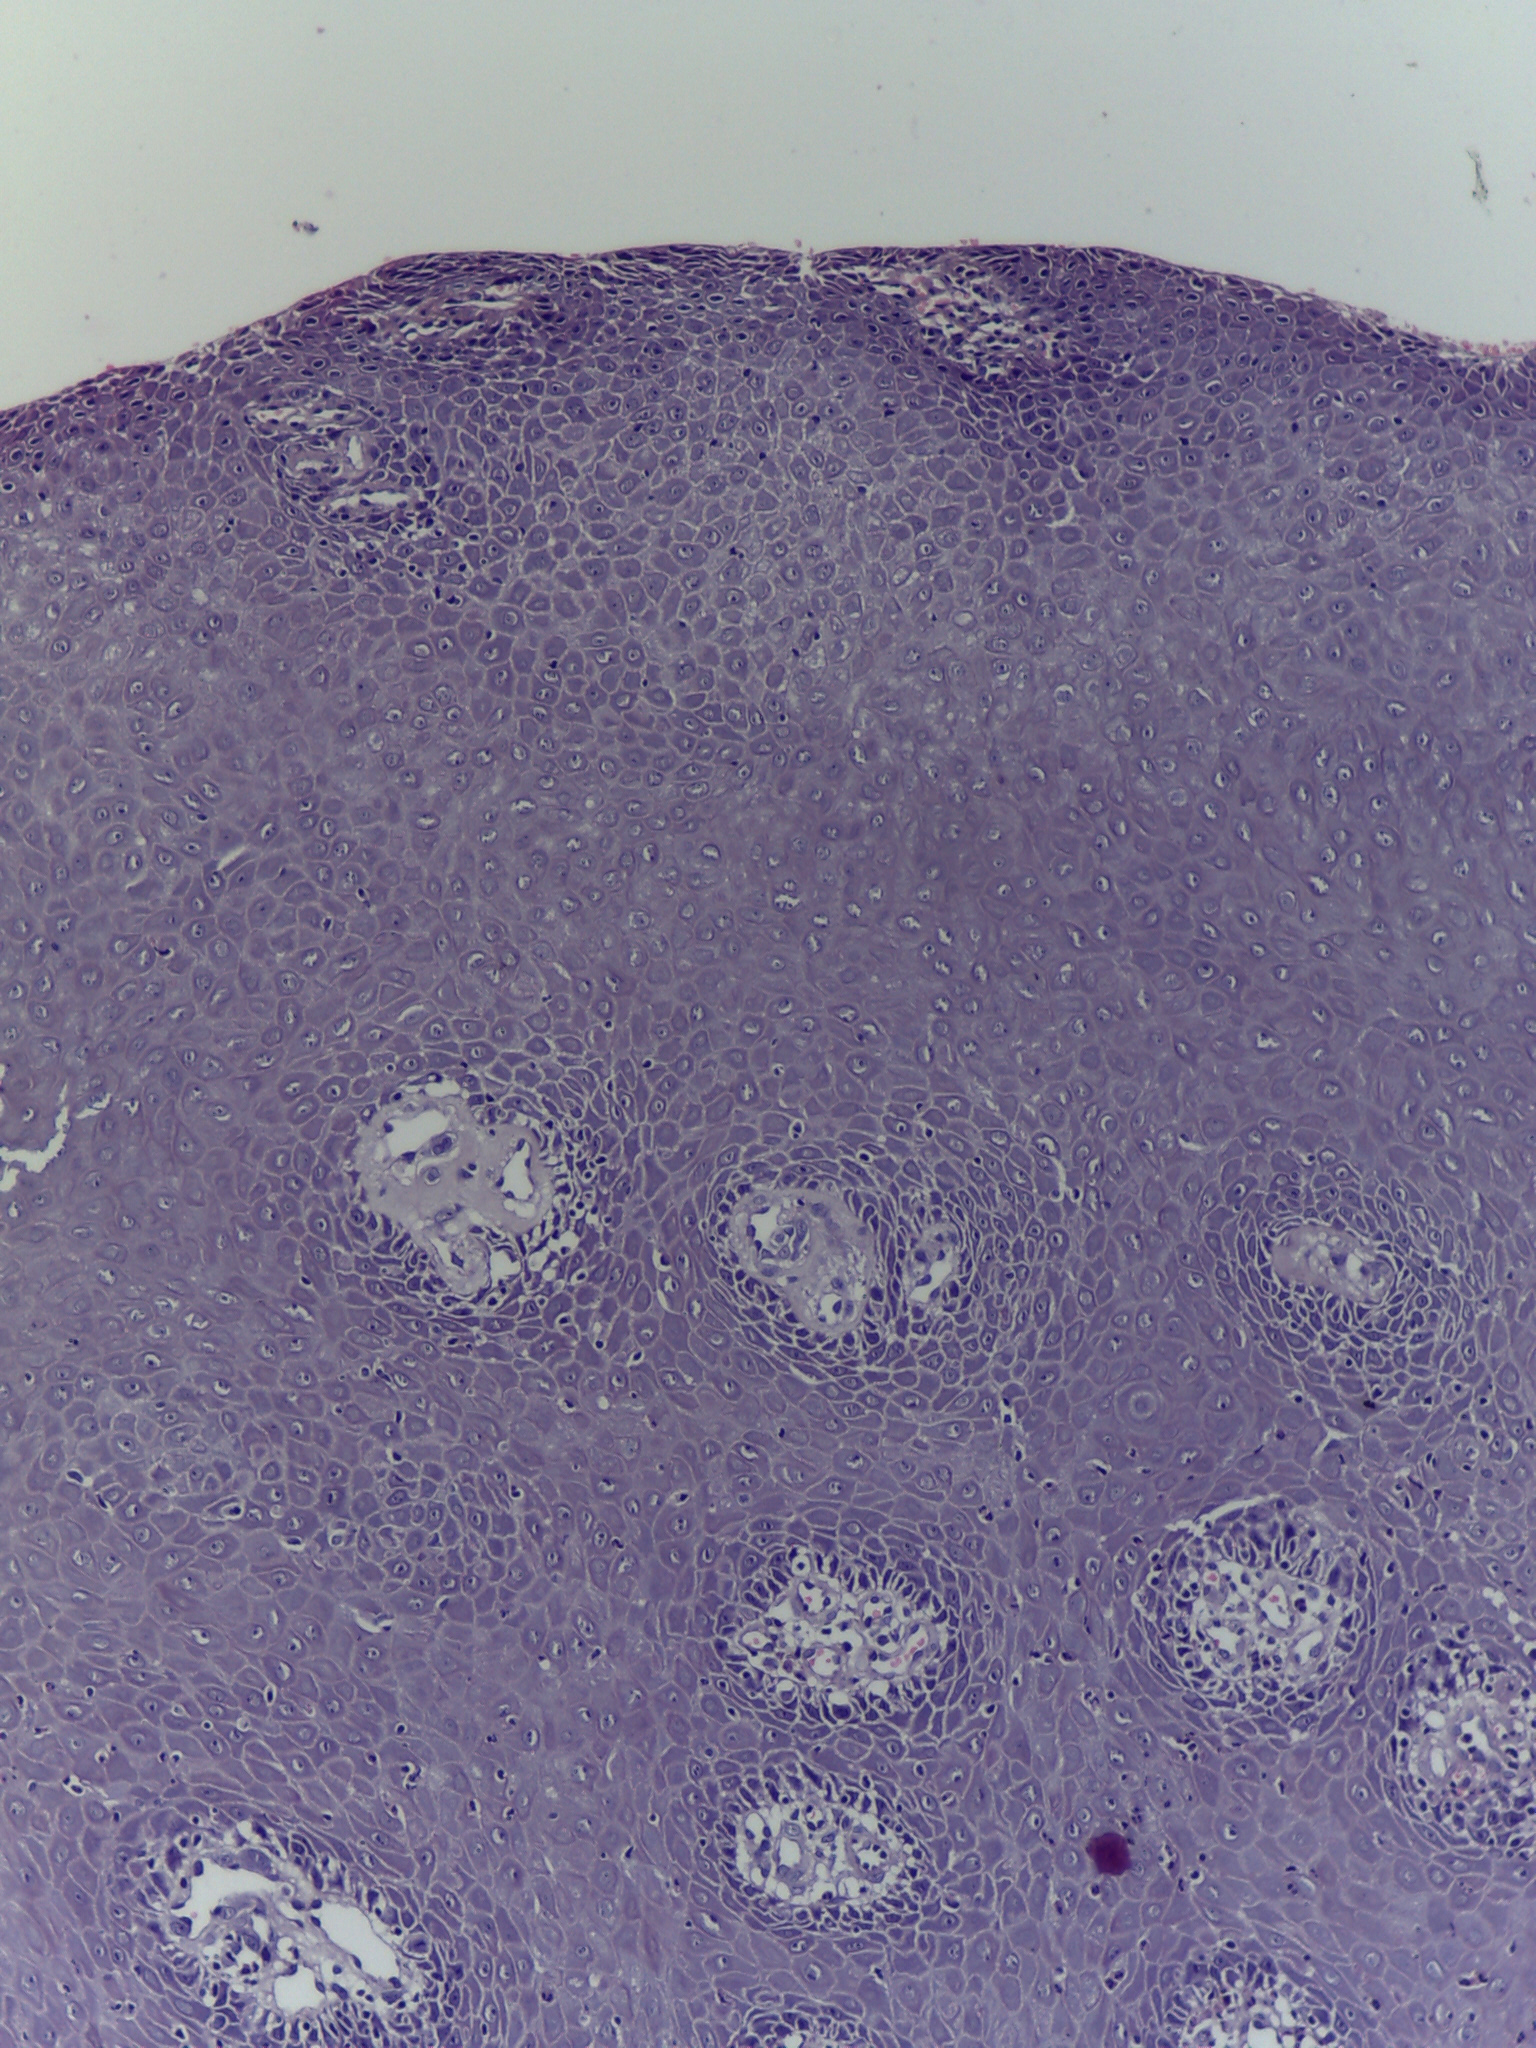
Diagnosis: OSCC